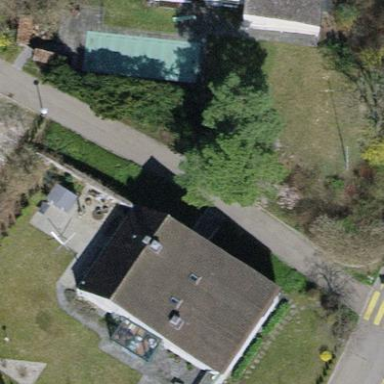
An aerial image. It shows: Detached building with tile roof.